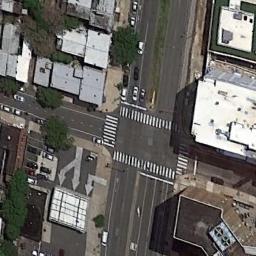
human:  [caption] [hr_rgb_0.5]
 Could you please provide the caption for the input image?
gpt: There are several moving vehicles on the road at the intersection, There are many buildings and some trees around the intersection, And many cars are parked in the open space beside the intersection .

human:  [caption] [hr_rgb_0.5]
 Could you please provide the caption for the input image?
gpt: An intersection with normal traffic is between some neatly arranged houses .

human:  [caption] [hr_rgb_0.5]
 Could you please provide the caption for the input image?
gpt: There is only traffic on the left side of the intersection .

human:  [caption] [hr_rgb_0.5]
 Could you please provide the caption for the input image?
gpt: There are numerous  buildings of different shapes and sizes beside the intersection .

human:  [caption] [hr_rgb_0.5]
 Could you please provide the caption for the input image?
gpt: There are some buildings around the intersection .